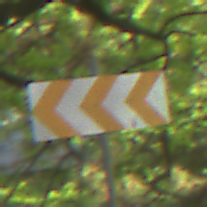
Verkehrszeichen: RichtungstafelnInKurvenGrossRechts
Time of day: MorningAfternoon
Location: Outdoor (RoadRail)
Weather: Clear
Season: NotSpecified
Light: Natural